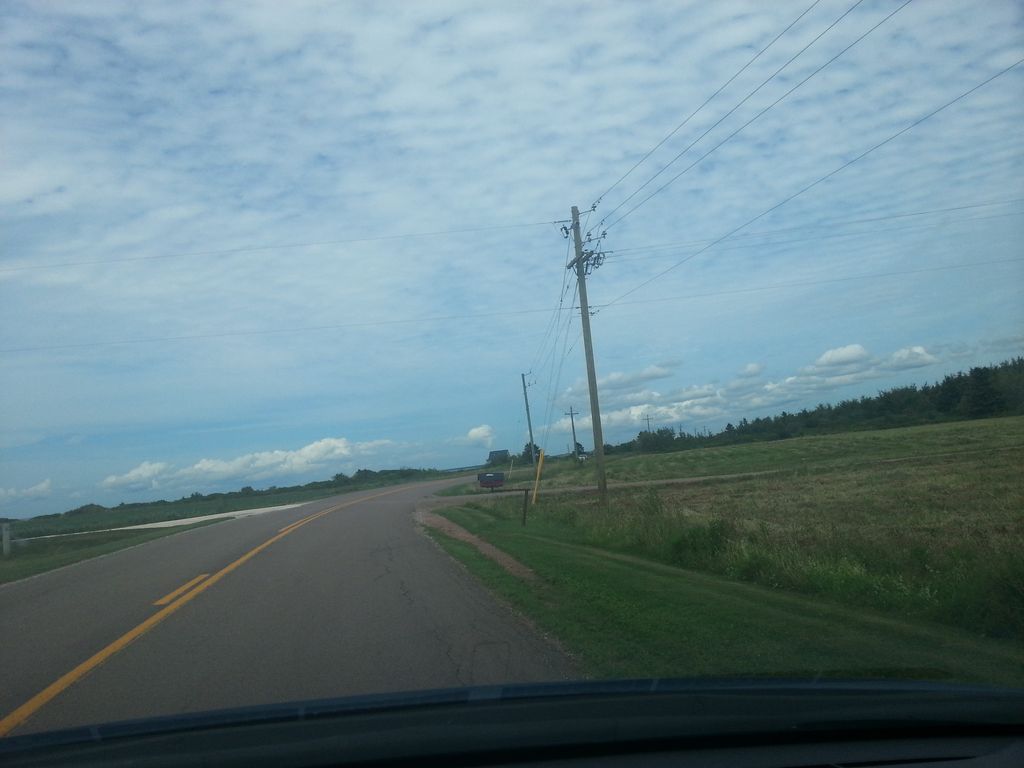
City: charlottetown